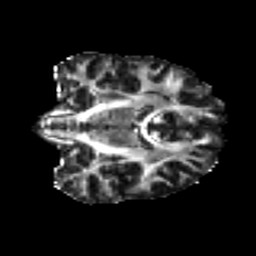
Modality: FA
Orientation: coronal
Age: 34
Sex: female
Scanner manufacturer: ge
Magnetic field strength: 3 T
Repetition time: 7.8 s
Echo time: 0.0606 s